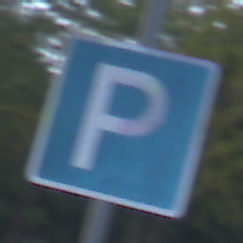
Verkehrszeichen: Parken
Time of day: SunriseSunset
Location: Outdoor (Urban)
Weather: Clear
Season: NotSpecified
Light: Natural